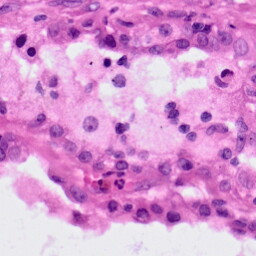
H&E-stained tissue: Lung